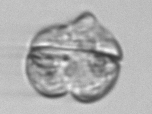
Label: Karenia